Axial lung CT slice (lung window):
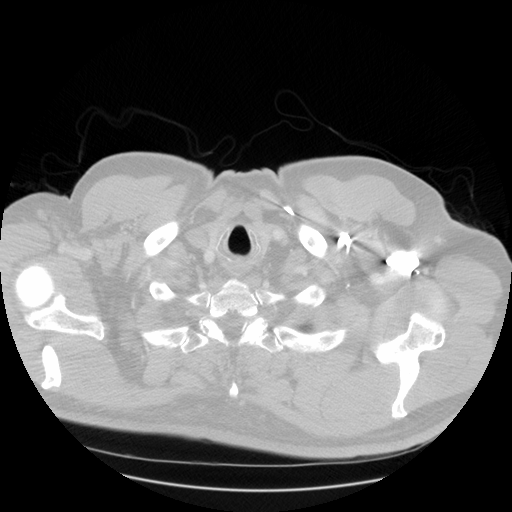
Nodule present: no